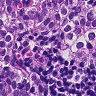
Metastatic tissue present: yes